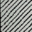
Piece: xx